Question: I saw this question here: <URL>
It answers how to fill the plot along the xaxis:
'''
CPTPlotRange *range = [CPTPlotRange plotRangeWithLocation:CPTDecimalFromDouble(4.0) length:CPTDecimalFromDouble(6.0)];
CPTFill *bandFill = [CPTFill fillWithColor:[[CPTColor whiteColor] colorWithAlphaComponent:.2f]];
[xAxis addBackgroundLimitBand:[CPTLimitBand limitBandWithRange:range
fill:bandFill]];
'''
However, that gives me a graph like this:

I'd like the white color to only be under the graph line, not above it.
Is there a way to do that?
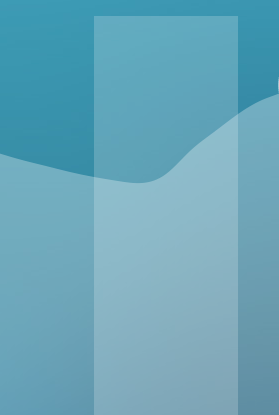
Answer: You could break the plot into pieces and use different plots for each segment. Apply an 'areaFill' to the segment you want highlighted.
You can also add an enhancement request on the Core Plot <URL> to have this added natively to the scatter plot.